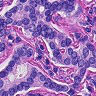
Metastatic tissue present: yes